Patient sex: F
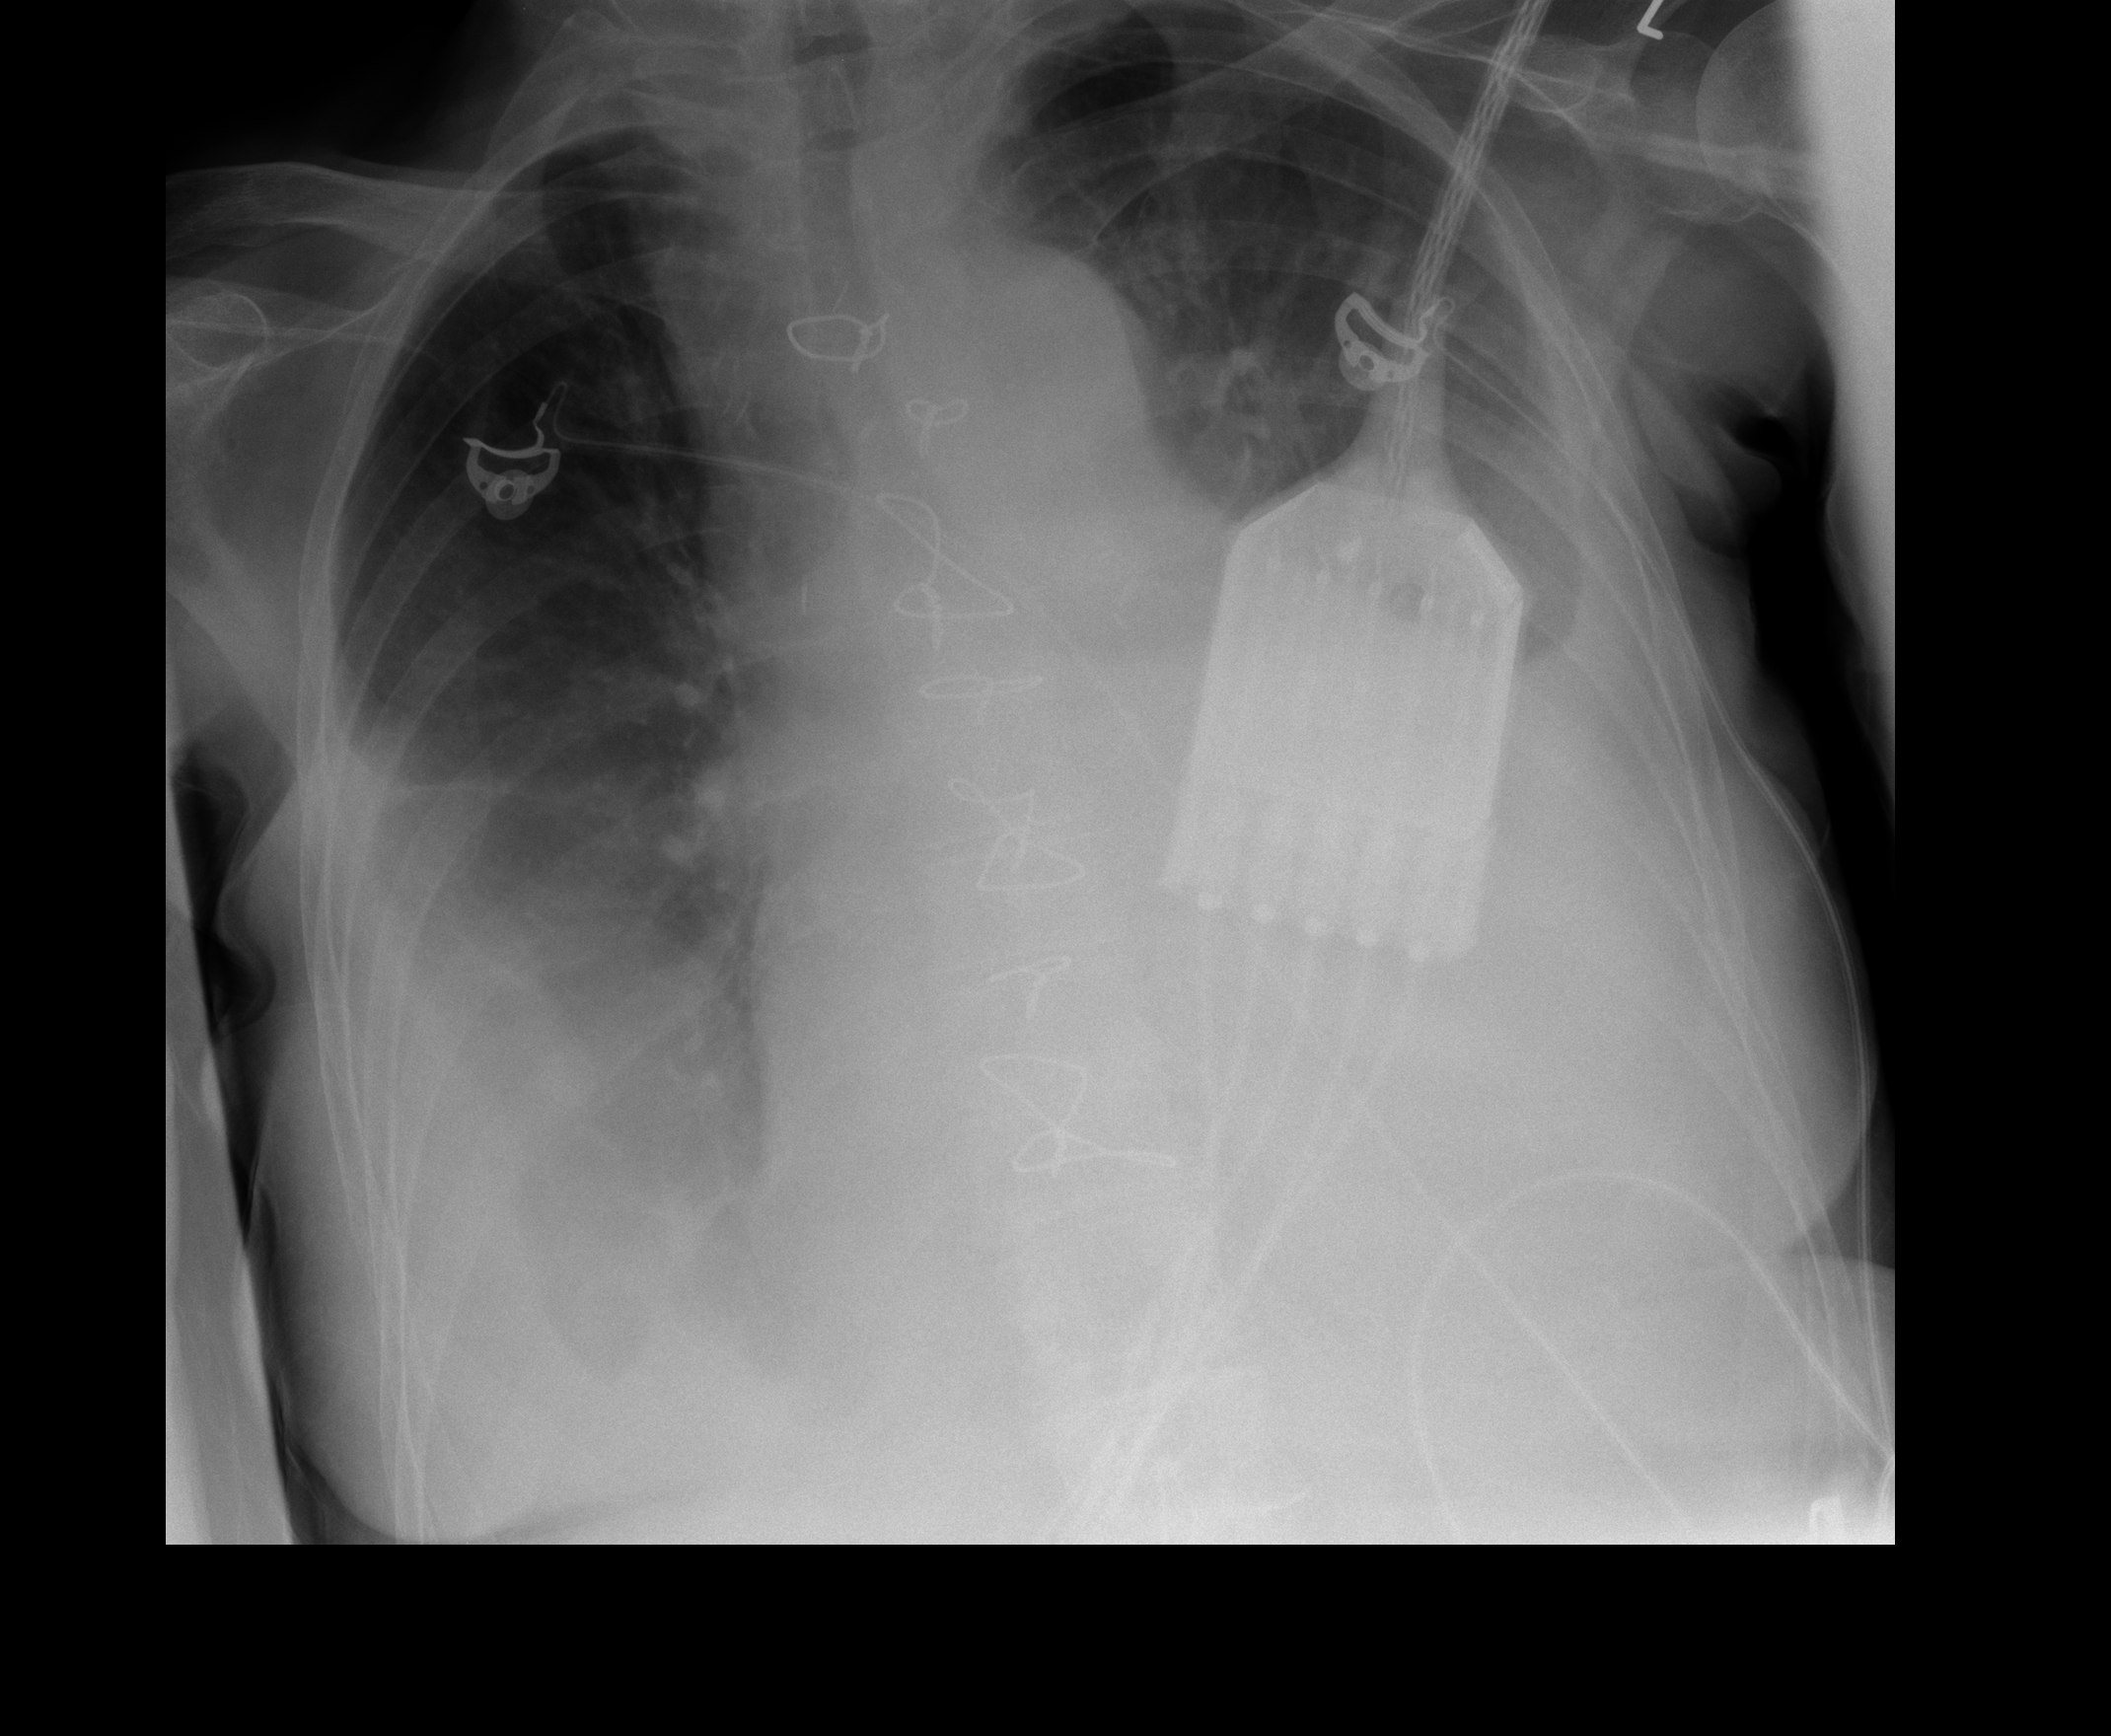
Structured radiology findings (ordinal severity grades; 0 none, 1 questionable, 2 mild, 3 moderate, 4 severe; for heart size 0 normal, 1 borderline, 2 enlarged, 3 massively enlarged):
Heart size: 2
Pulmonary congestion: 0
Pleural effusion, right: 4
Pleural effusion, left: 4
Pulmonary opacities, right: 0
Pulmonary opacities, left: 2
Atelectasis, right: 3
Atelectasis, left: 3